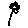
Label: flower